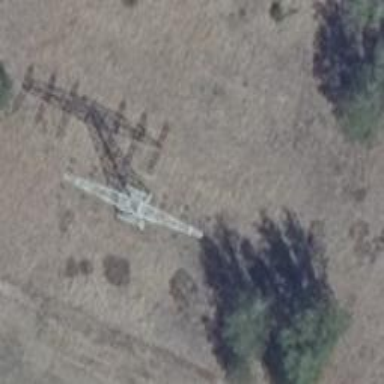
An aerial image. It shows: Power line is depicted.